Question: I'm working at a underwater game, where there are some ruins, made out of blocks.
Currently, I am checking for collision with the submarine's polygon and each block of the ruin, with a function that returns the vertices of a rectangle that I made.
'''
public static float[] rectangleToVertices(float x, float y, float width,
float height) {
float[] result = new float[8];
result[0] = x;
result[1] = y;
result[2] = x + width;
result[3] = y;
result[4] = x + width;
result[5] = y + height;
result[6] = x;
result[7] = y + height;
return result;
}
'''
I don't think that is very efficient, some of the ruins got over 10 blocks, and I don't want to check for 10 times a collision of a single object.
Is there a way to merge more polygons into one?
This picture can explain better:

There red area is the polygon.
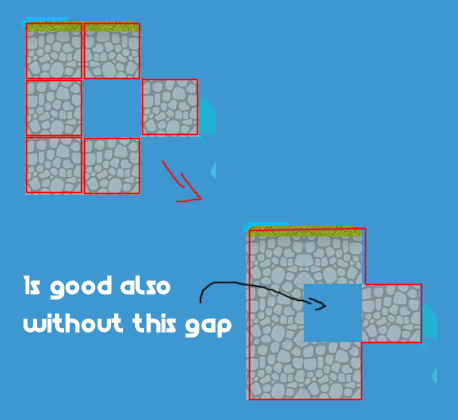
Answer: If I understand your question, you are removing 'shared' edges.
The simplest solution would be to start with one block, adding its edges to a 'HashSet' (say S1). Then, while iterating over the list of blocks, check if any of those other blocks shares any edge from S1. If so, add all edges of that block to S1. For the edge(s) which already existed in S1, add them to another 'HashSet' (say S2) to keep track of such edges. In the end, compute S1-S2, which will be the set of edges that you want. Use those edges to reconstruct your final polygon.
As an aside, you might want to take a look at <URL>.